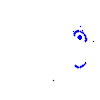
Particle: pion